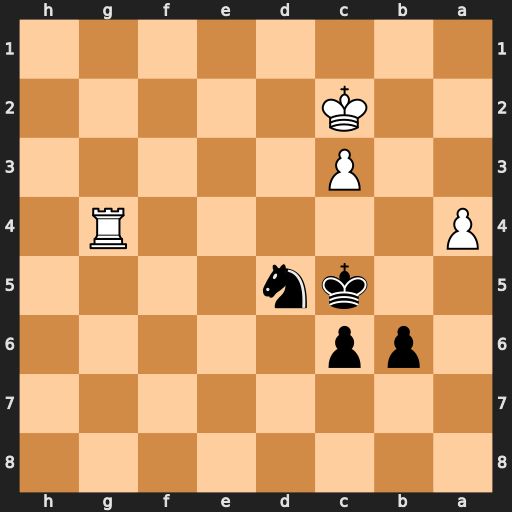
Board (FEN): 8/8/1pp5/2kn4/P5R1/2P5/2K5/8
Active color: b
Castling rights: -
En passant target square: -
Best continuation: Ne3+ Kd2 Nxg4